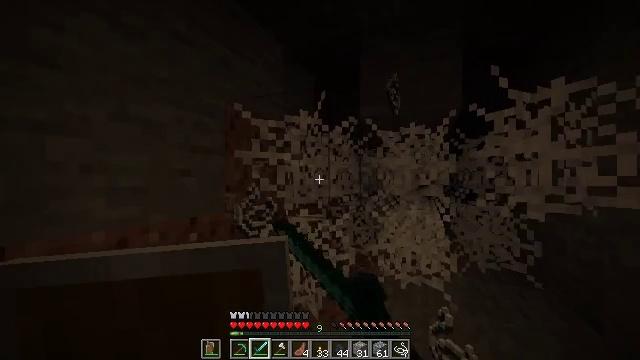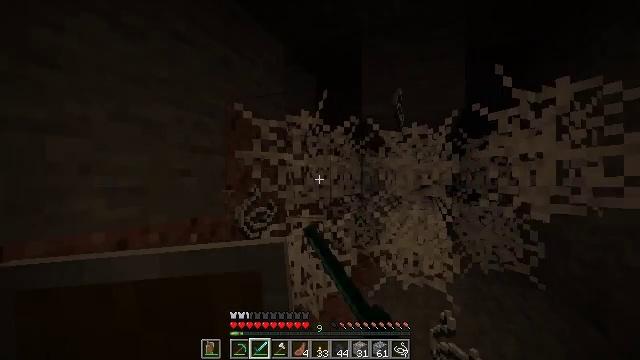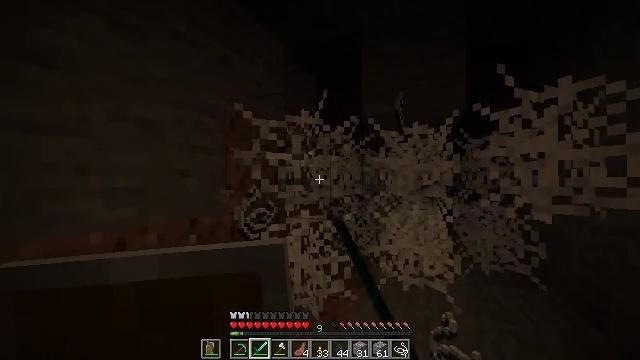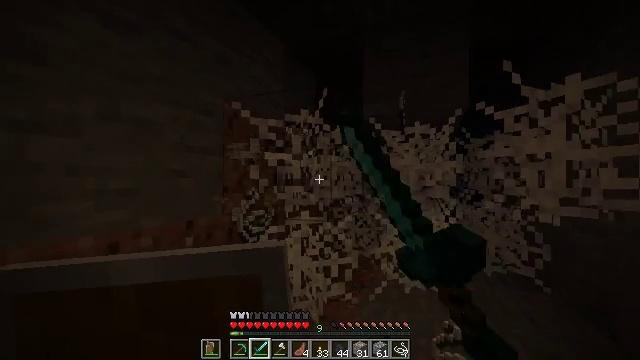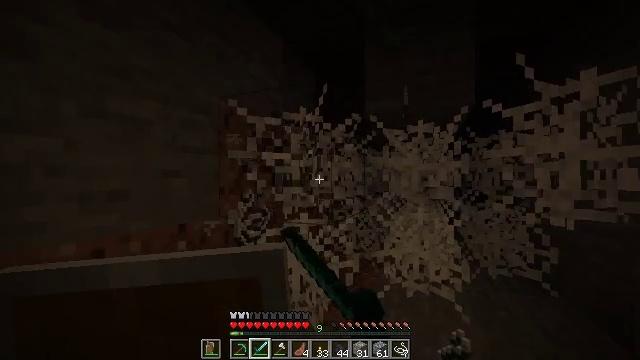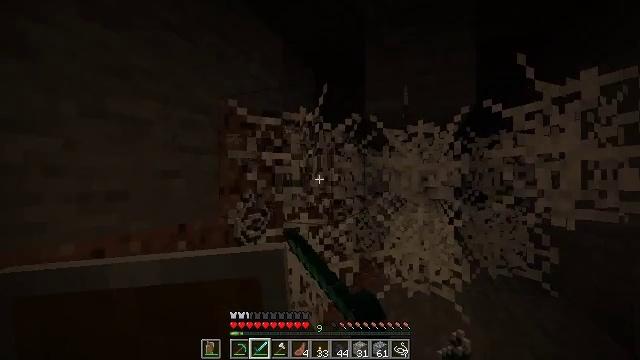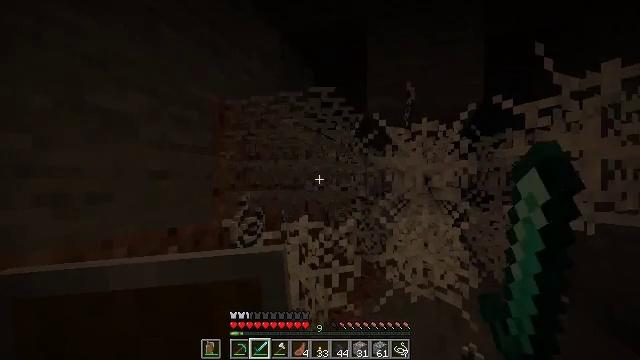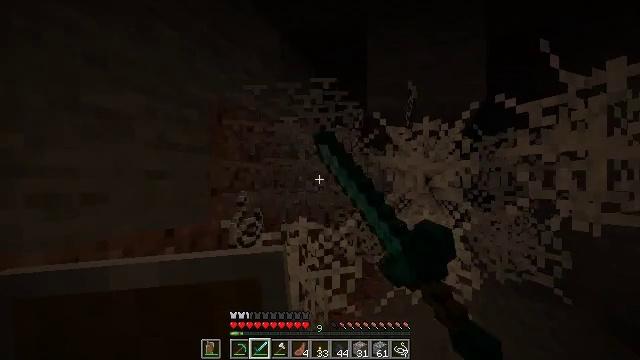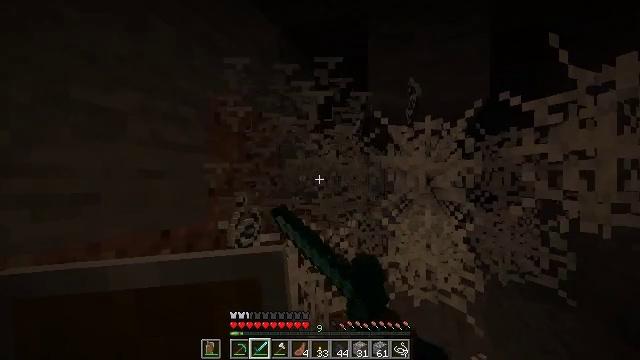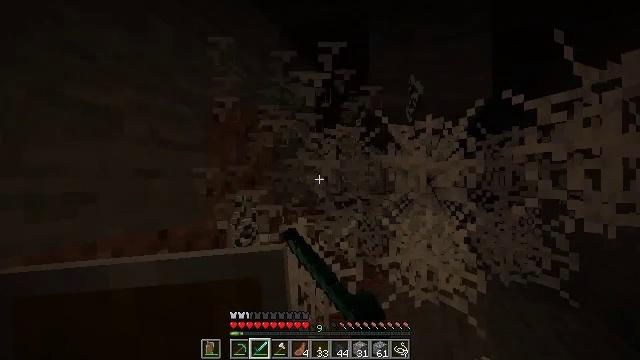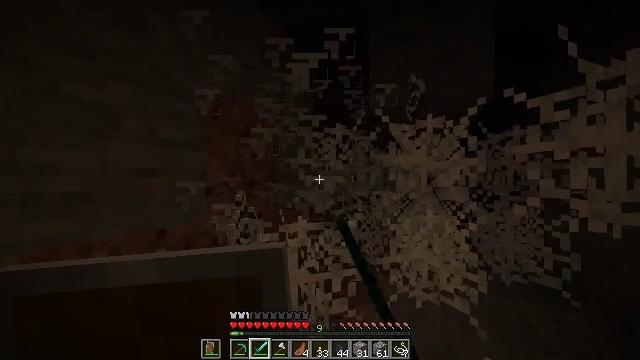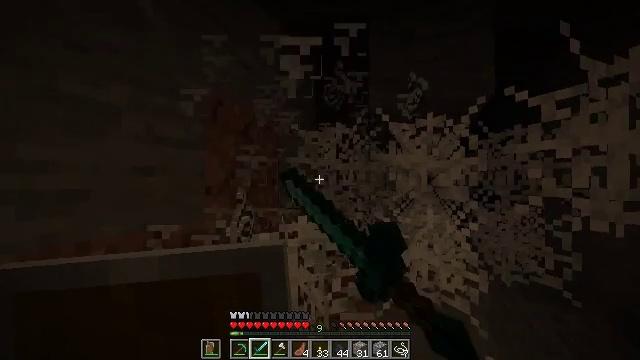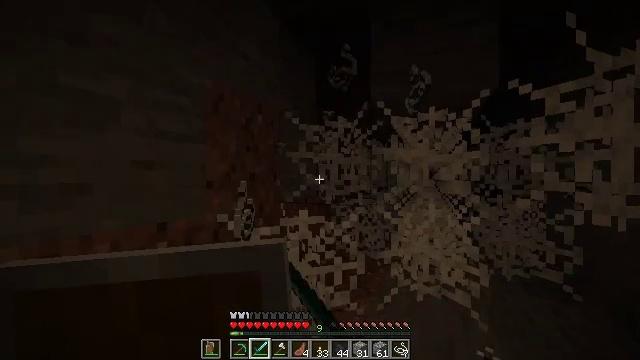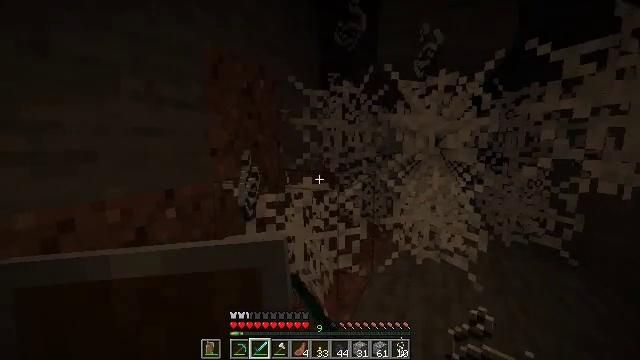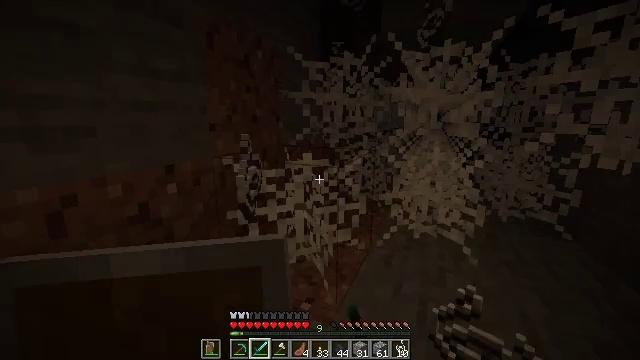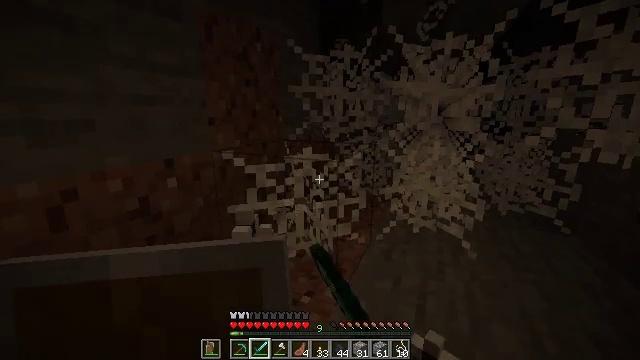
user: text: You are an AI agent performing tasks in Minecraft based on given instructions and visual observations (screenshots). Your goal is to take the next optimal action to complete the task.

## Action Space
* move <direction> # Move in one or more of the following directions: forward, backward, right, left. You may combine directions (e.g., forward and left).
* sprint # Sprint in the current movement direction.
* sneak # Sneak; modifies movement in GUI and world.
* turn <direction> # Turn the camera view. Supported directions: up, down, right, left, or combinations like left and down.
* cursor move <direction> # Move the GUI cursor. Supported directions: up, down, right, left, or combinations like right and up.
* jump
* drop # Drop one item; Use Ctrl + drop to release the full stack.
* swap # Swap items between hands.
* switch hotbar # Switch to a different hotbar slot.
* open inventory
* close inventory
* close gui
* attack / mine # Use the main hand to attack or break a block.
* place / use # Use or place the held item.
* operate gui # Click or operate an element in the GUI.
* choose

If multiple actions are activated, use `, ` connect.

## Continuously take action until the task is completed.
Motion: motion action
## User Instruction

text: Gather cobweb from abandoned mineshafts.
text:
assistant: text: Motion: move forward, sneak, attack / mine
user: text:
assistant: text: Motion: move forward, sneak, attack / mine
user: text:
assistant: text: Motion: move forward, sneak, attack / mine
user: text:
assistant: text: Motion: move forward, sneak, attack / mine
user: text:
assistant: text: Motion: move forward, sneak, attack / mine
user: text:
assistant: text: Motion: move forward, sneak, attack / mine
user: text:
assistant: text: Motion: move forward, sneak, attack / mine
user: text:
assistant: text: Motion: sneak, attack / mine
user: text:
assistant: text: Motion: sneak, attack / mine
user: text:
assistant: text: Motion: sneak, attack / mine
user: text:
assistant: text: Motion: sneak, attack / mine
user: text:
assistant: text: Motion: sneak, turn down, attack / mine
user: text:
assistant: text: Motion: sneak, turn down, attack / mine
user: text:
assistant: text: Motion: sneak, turn down, attack / mine
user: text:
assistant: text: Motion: sneak, turn down, attack / mine
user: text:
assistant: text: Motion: sneak, attack / mine
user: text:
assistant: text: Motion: sneak, attack / mine
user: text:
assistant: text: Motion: sneak, attack / mine
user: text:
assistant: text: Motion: sneak, attack / mine
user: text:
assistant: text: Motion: sneak, attack / mine
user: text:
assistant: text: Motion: sneak, attack / mine
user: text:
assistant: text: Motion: sneak, attack / mine
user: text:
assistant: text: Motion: sneak, attack / mine
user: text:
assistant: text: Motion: sneak, attack / mine
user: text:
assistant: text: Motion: sneak, attack / mine
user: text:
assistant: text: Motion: sneak, attack / mine